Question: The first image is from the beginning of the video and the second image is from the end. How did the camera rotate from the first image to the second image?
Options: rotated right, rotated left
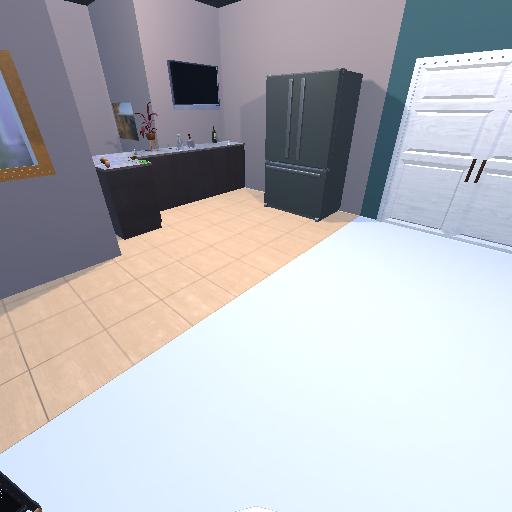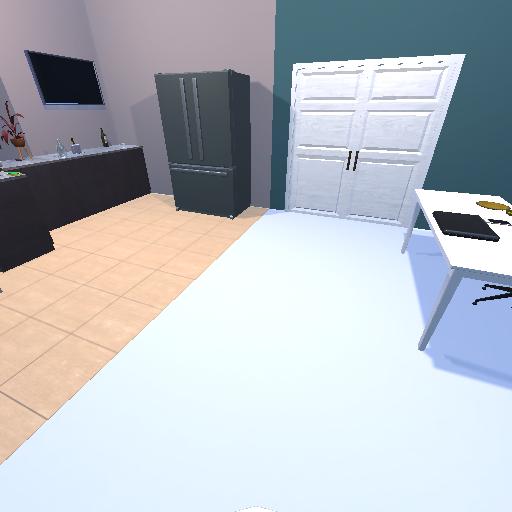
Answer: rotated right